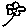
Label: flower